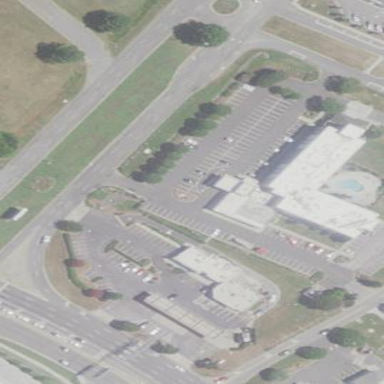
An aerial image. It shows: Hotel building.